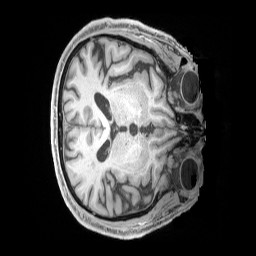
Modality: T1w
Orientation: axial
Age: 75
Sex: male